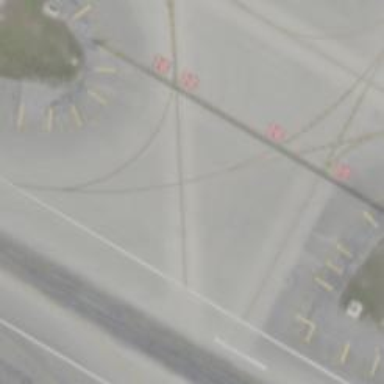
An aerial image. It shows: View of taxiway at the airport.